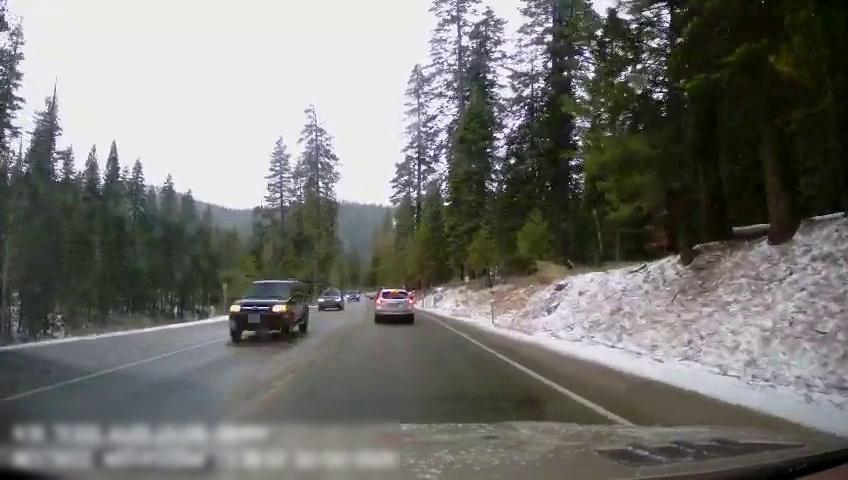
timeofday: Day
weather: Snowy
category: Drivable Space
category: Vehicles | Truck
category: Vehicles | SUV
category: Vehicles | SUV
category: Vehicles | SUV
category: Vehicles | SUV
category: Lanes | Current Lane
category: Lanes | Opposite Lane